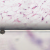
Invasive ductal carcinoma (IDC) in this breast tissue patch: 0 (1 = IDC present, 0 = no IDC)